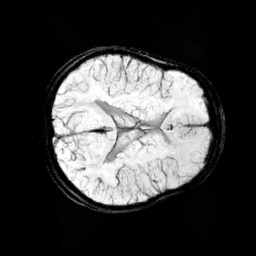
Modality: minIP
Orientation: axial
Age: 9
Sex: female
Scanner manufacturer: siemens
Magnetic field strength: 3 T
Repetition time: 0.027 s
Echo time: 0.02 s